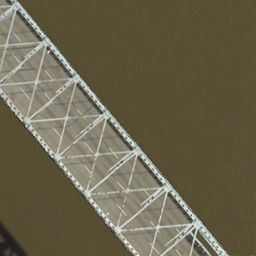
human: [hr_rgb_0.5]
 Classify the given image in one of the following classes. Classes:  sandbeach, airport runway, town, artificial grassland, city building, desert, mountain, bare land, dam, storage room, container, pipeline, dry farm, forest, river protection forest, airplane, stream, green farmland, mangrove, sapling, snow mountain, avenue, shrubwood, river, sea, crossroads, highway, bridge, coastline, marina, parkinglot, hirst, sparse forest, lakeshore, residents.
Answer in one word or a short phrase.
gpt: bridge